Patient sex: M
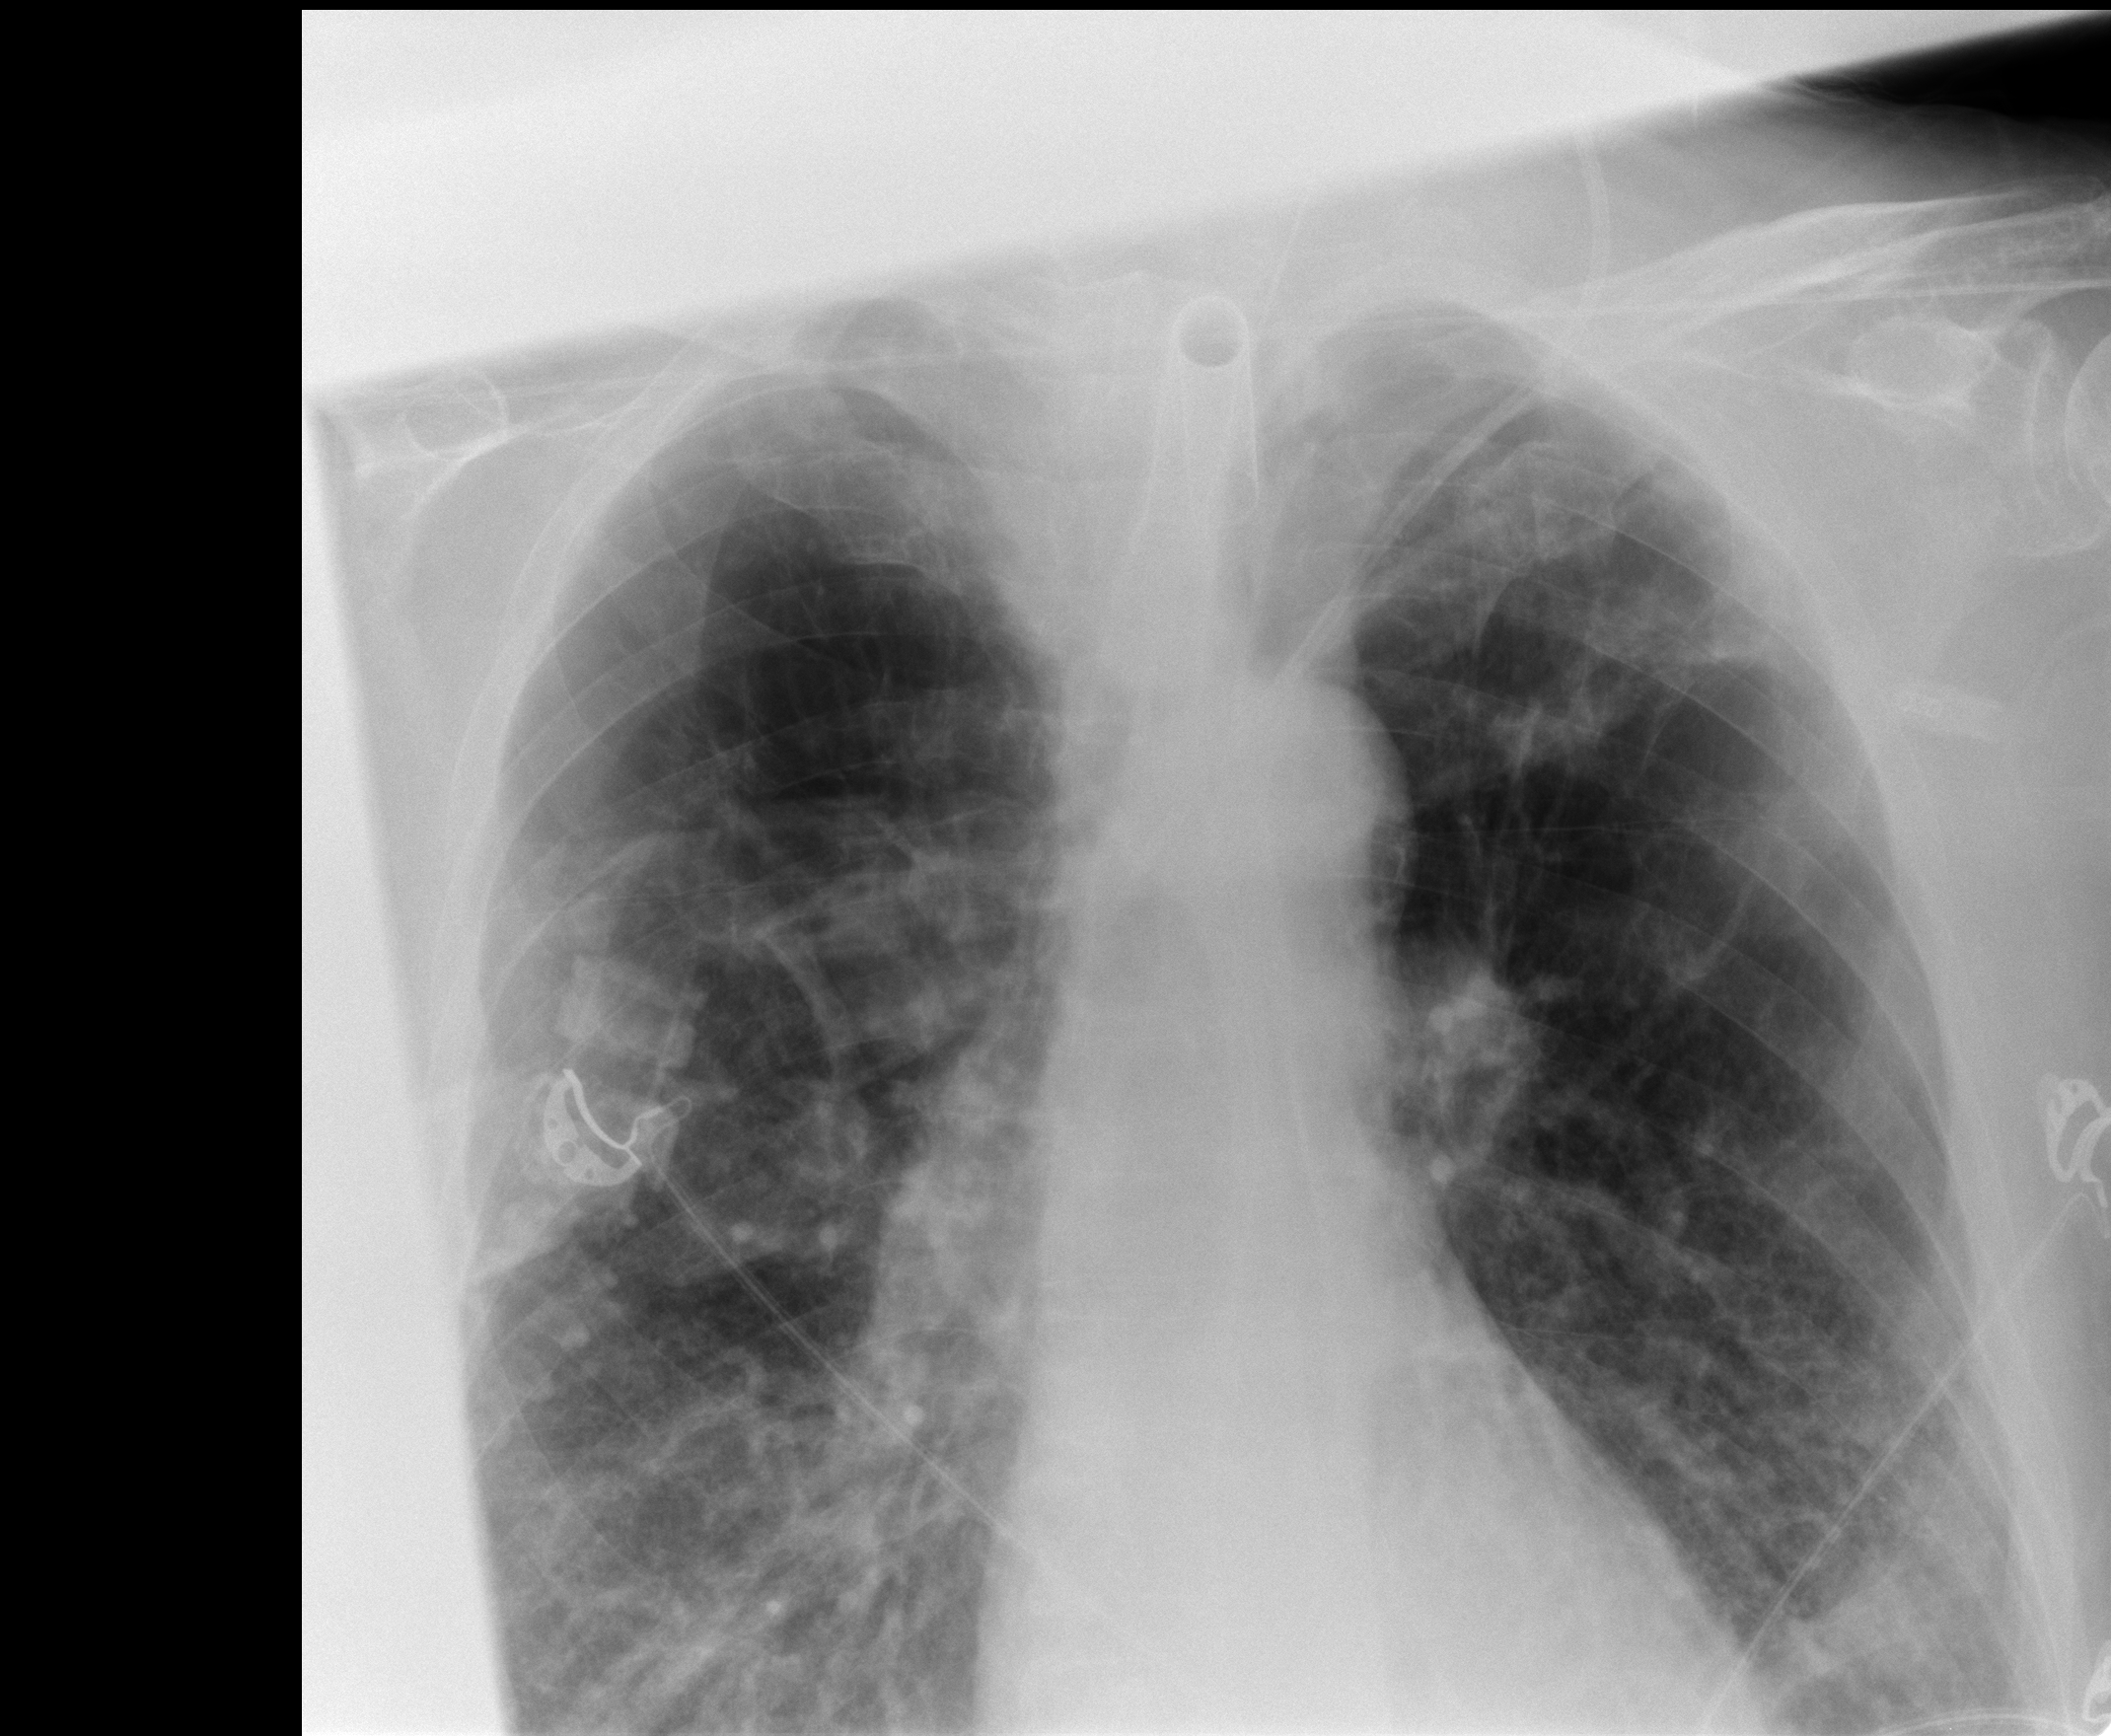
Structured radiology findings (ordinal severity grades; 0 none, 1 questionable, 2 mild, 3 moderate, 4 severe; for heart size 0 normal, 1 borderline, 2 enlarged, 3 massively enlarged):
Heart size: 0
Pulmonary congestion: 2
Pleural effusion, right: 0
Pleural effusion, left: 0
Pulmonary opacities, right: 2
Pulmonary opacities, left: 2
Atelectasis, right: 0
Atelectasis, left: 0